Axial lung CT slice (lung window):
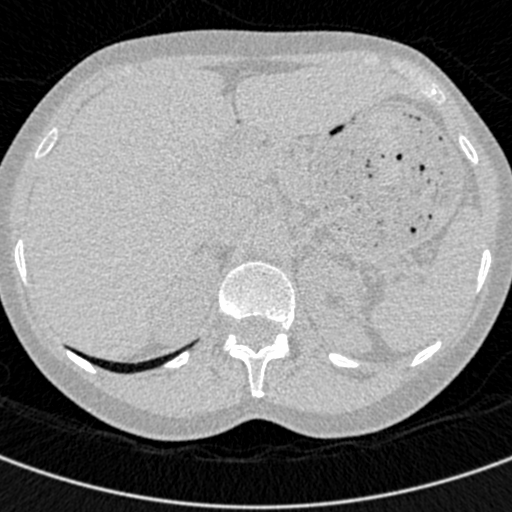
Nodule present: no